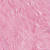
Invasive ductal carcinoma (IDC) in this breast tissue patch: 1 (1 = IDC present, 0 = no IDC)